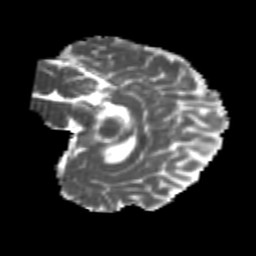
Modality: MD
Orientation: sagittal
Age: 24
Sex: female
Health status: healthy
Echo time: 0.074 s